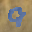
Label: 9